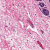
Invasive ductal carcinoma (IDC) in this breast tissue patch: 0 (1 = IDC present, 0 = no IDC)